Field crop: tomato
Growth stage: 2
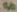
Species: solanum